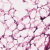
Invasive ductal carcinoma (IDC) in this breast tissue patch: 0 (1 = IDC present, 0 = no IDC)